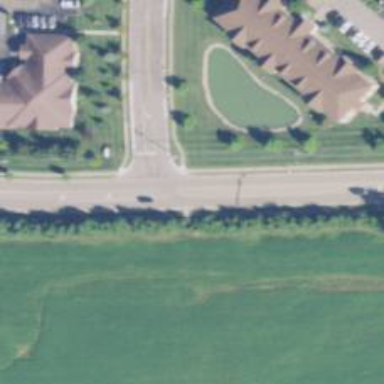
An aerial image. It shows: Residential road.